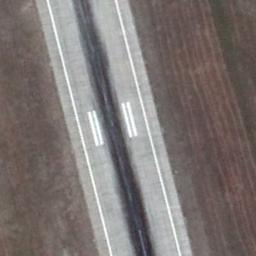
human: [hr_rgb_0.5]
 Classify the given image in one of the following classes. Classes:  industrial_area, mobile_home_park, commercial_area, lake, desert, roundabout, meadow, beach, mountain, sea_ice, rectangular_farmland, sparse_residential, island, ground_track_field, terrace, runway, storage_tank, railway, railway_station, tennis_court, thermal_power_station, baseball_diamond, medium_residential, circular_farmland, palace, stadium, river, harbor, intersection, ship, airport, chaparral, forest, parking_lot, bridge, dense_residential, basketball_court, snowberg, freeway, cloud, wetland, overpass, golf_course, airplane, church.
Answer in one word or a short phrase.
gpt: runway